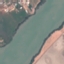
Label: River